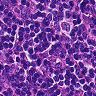
Metastatic tissue present: no